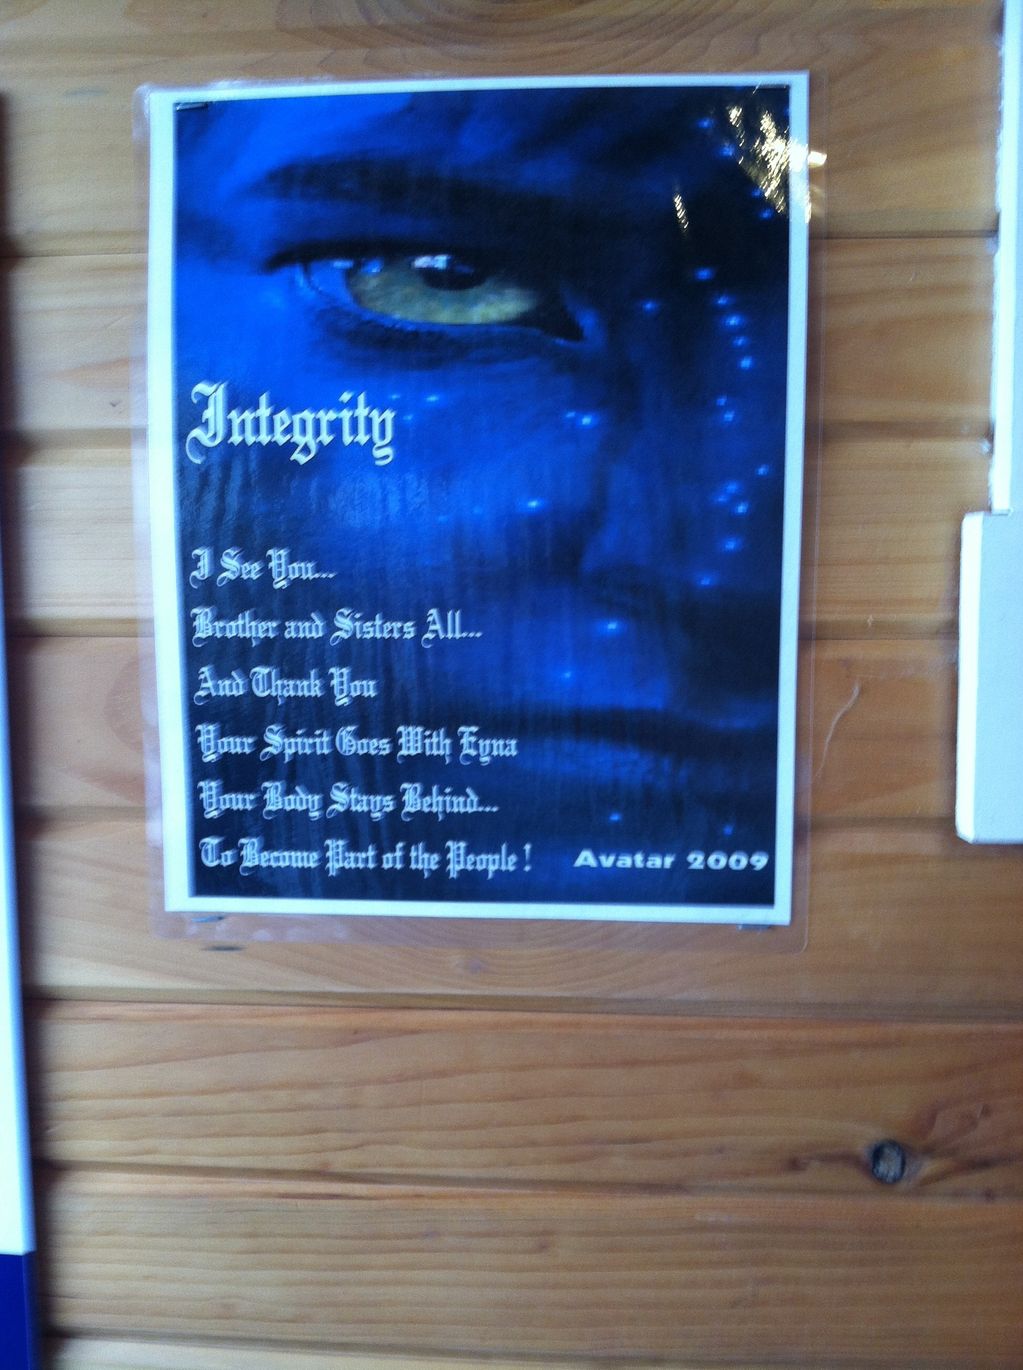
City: charlottetown